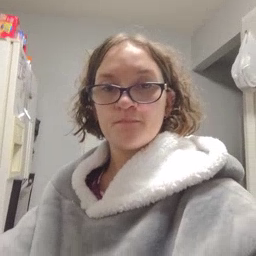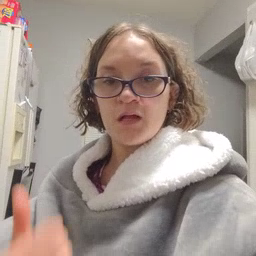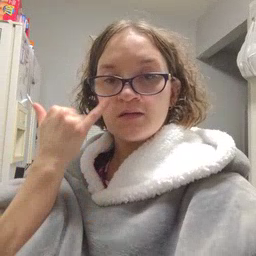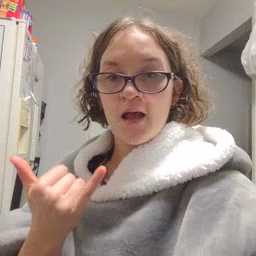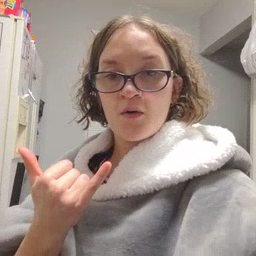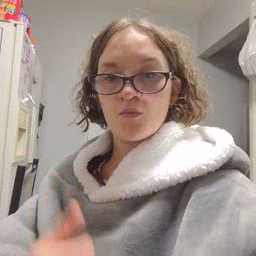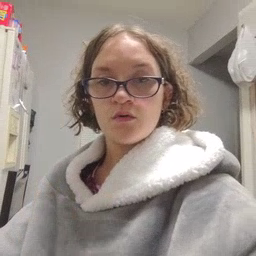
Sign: now